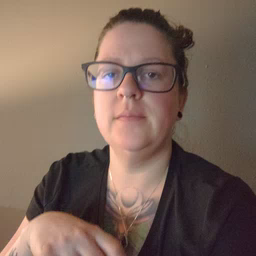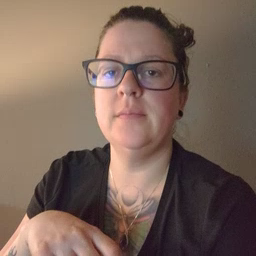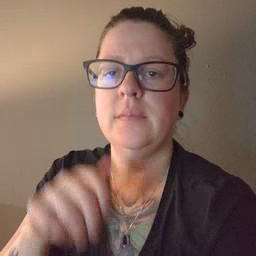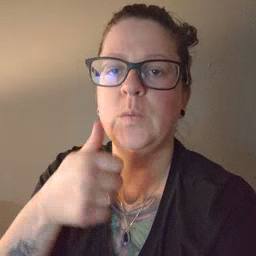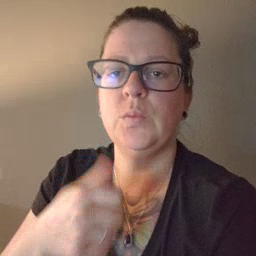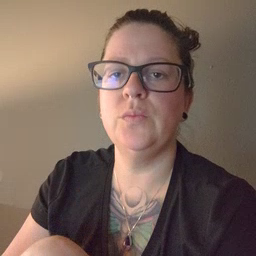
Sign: tomorrow